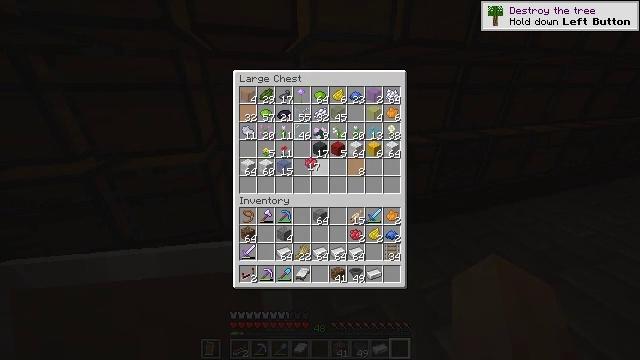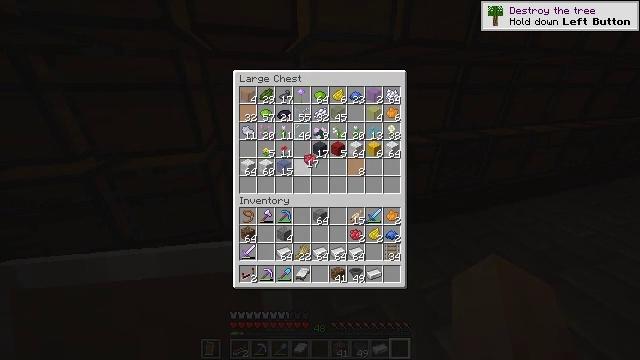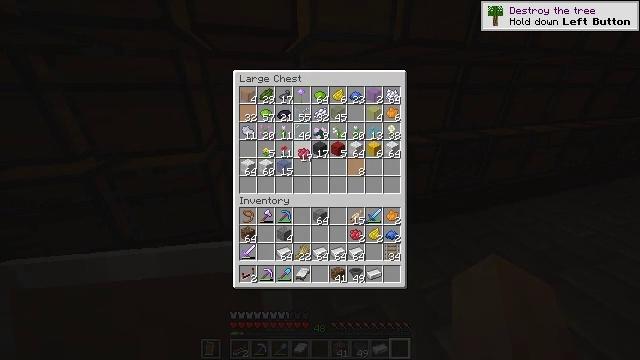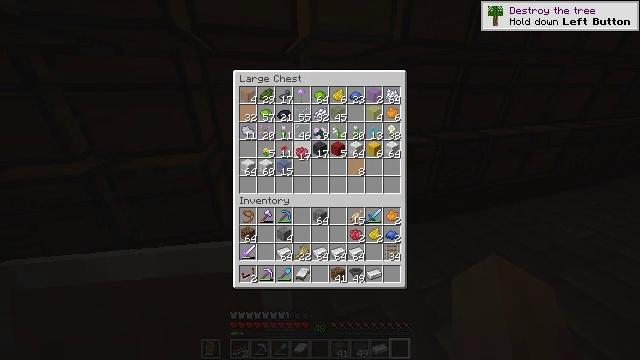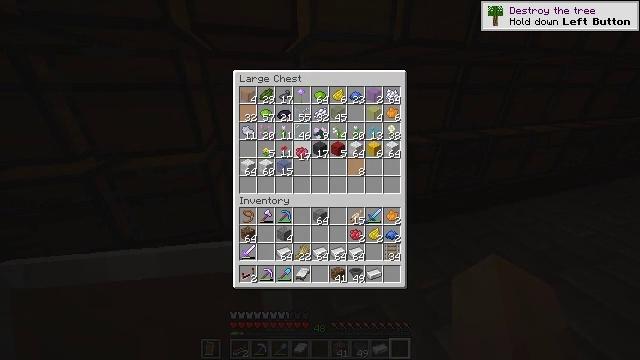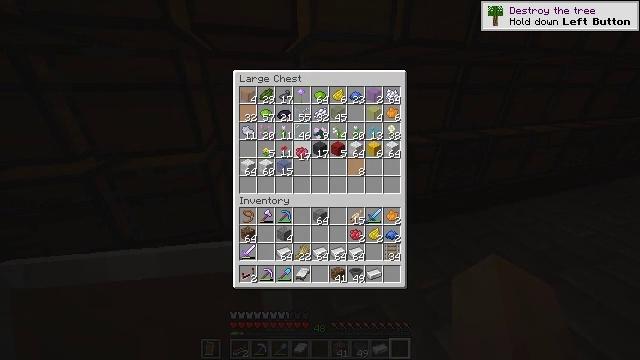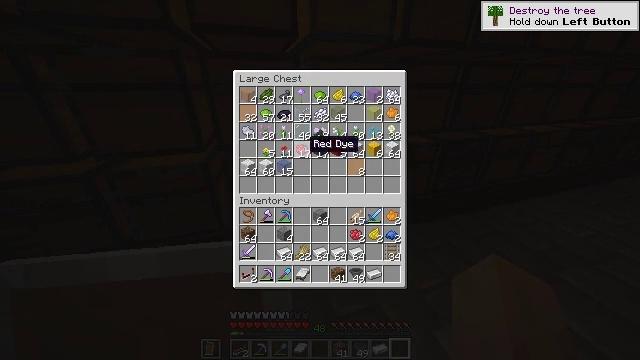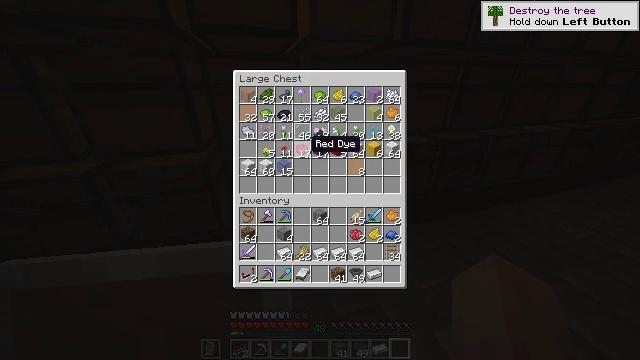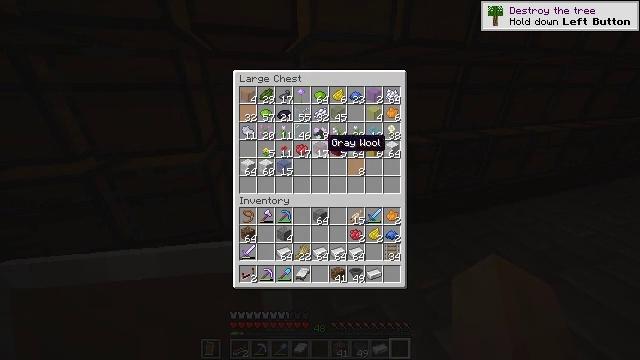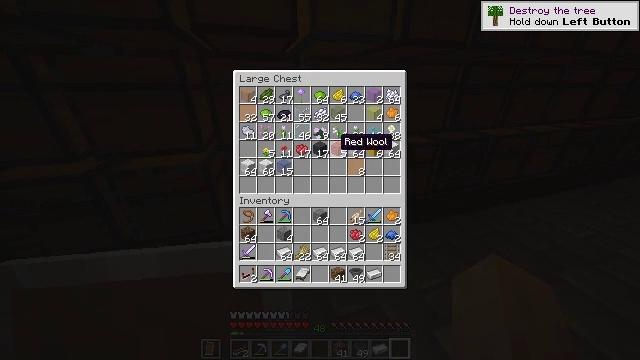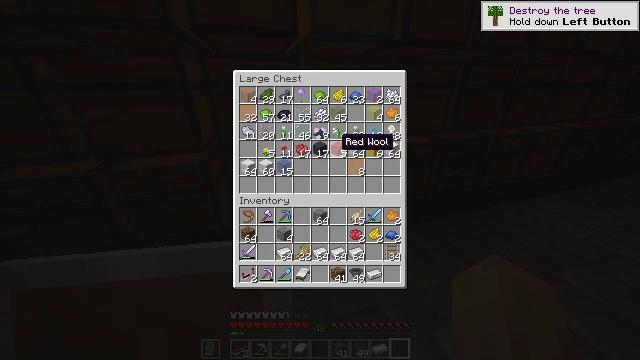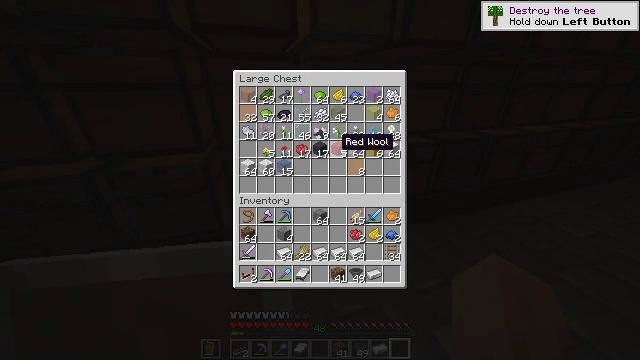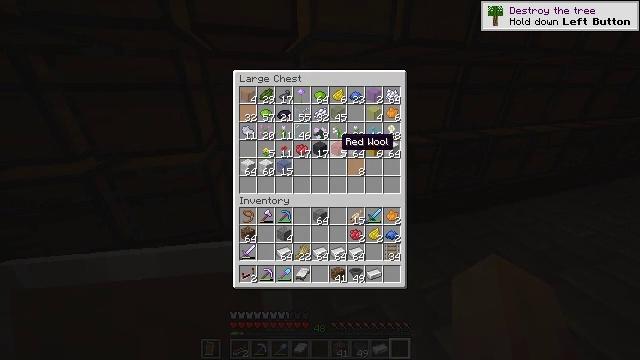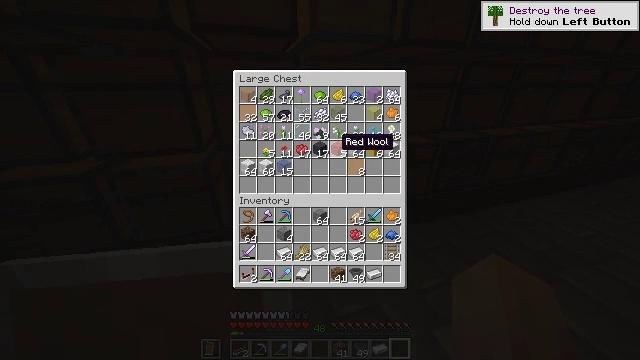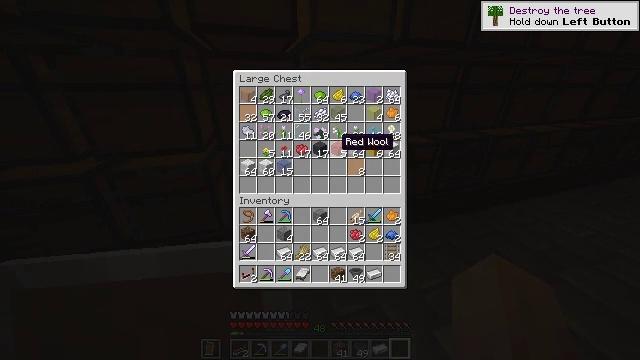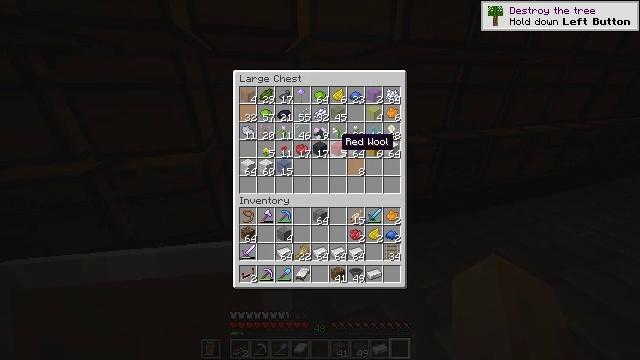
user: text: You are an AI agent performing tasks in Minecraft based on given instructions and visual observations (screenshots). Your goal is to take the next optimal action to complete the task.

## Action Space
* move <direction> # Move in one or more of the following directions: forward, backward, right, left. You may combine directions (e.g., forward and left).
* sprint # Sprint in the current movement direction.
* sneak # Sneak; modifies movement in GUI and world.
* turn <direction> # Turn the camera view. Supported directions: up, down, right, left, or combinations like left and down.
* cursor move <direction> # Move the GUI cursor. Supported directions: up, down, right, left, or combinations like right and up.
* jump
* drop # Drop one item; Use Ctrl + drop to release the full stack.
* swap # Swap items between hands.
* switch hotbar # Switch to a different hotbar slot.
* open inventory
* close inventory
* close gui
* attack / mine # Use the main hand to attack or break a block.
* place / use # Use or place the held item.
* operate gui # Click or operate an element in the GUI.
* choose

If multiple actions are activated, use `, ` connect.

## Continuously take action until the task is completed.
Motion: motion action
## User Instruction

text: Open the crafting table to craft magenta dye.
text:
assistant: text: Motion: no_op
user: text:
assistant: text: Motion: no_op
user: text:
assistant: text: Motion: no_op
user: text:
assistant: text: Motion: operate gui
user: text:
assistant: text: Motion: operate gui
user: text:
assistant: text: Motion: no_op
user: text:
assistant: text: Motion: no_op
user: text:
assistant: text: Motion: cursor move right
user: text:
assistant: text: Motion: cursor move right
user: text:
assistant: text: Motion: no_op
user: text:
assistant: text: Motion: no_op
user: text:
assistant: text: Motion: no_op
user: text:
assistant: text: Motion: no_op
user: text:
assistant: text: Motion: no_op
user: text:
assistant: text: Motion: no_op
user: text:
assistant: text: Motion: no_op
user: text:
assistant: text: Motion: no_op
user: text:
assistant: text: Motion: no_op
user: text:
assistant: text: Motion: no_op
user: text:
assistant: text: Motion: no_op
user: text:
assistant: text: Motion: no_op
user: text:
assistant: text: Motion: operate gui
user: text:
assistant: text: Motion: operate gui
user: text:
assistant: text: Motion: no_op
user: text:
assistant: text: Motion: cursor move down
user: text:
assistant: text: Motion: cursor move down
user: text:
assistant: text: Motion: cursor move down
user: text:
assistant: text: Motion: cursor move right and down
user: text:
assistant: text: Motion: no_op
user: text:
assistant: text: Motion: no_op